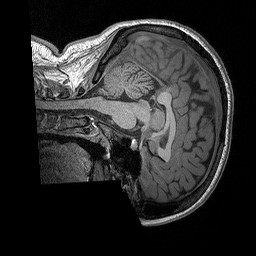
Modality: T1w
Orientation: sagittal
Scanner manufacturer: siemens
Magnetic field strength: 3 T
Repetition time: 2.3 s
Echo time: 0.00298 s